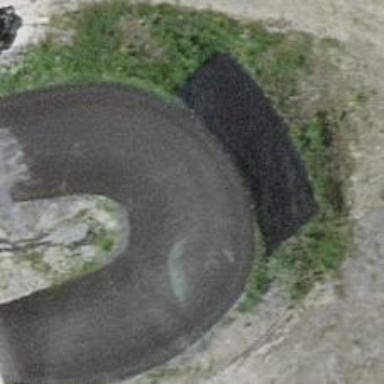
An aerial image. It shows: BMX track made of asphalt for leisure land sports.